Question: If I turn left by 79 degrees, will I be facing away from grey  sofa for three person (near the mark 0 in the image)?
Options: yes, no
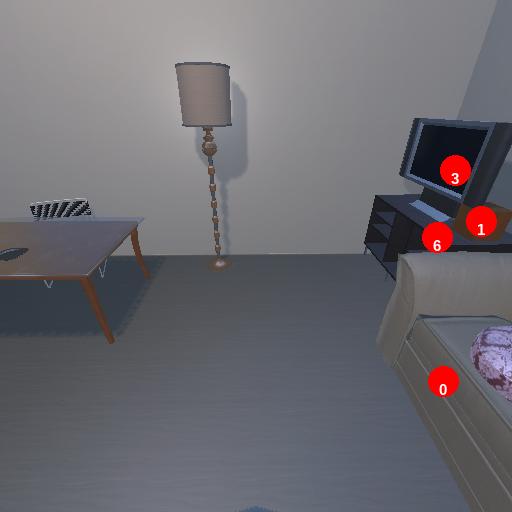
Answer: yes